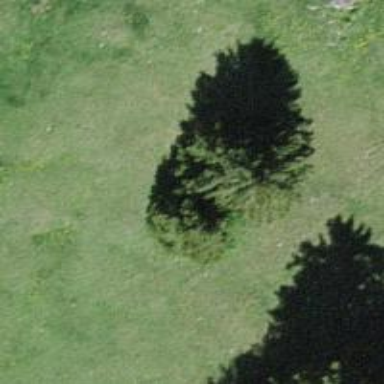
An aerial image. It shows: Needle-leaved tree in nature.